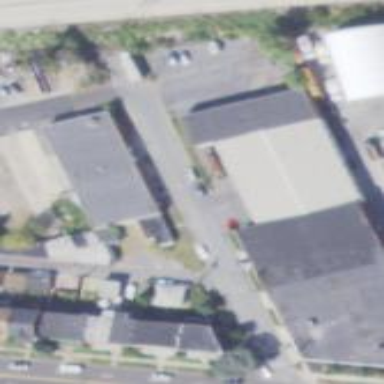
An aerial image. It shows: Flat-roofed building.